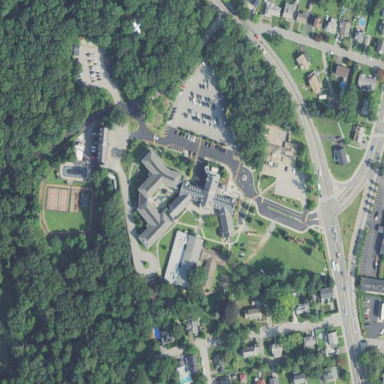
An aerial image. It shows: Hospital building.